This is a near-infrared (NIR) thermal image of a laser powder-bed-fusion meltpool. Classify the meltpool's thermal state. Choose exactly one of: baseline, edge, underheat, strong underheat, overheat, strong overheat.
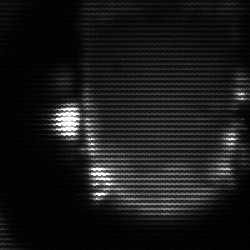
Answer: baseline